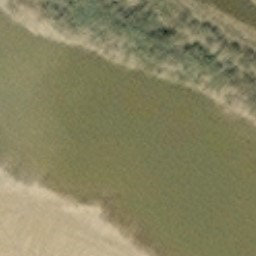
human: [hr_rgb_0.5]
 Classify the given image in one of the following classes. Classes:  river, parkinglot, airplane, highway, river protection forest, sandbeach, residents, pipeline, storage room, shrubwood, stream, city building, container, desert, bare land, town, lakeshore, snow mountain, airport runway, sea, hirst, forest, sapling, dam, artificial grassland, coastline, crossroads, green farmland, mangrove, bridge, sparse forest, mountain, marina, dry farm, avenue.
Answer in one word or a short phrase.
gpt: river